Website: walmart
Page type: customer-info-address
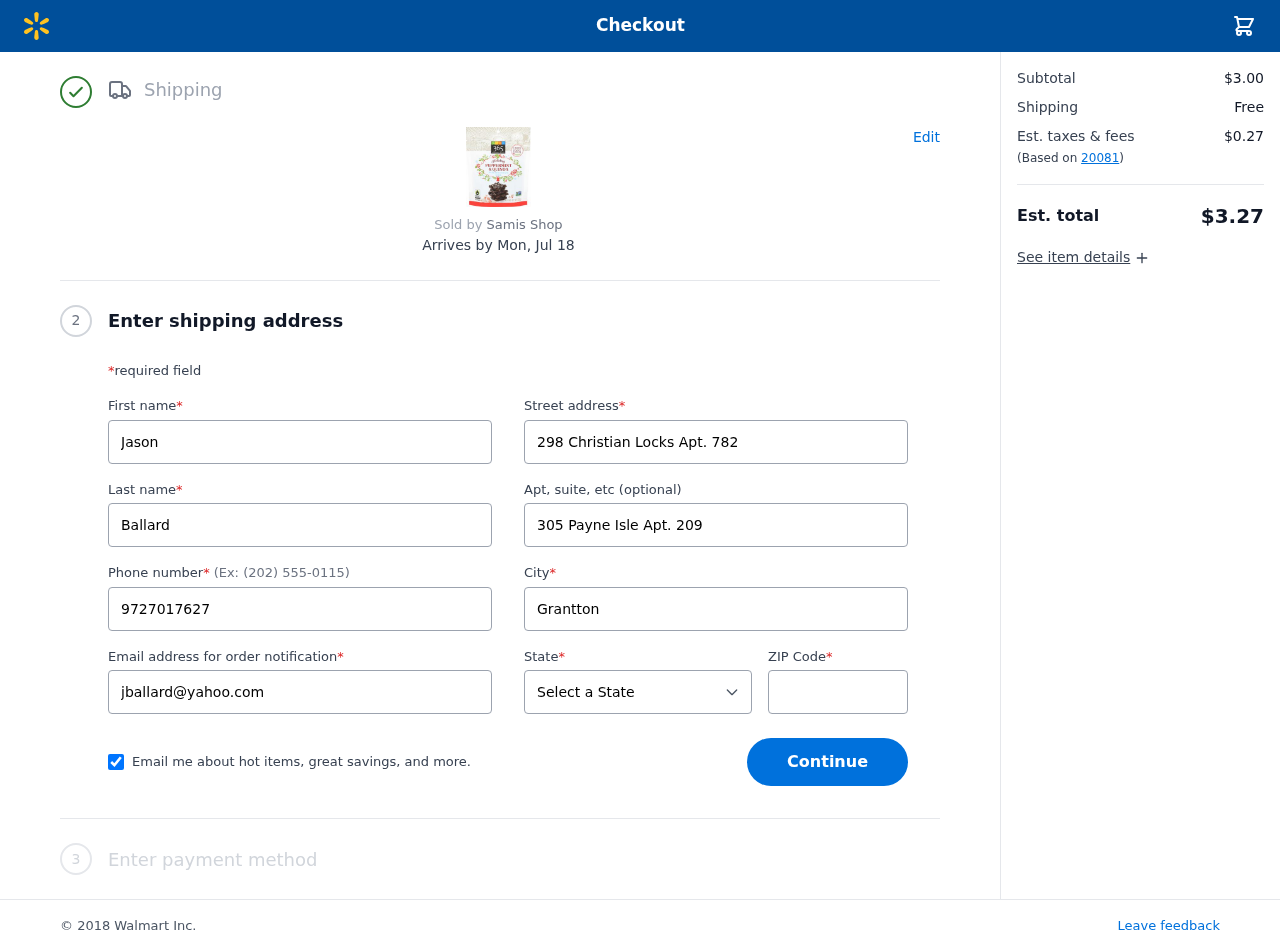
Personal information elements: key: PII_CITY
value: Grantton
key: PII_EMAIL
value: jballard@yahoo.com
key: PII_FIRSTNAME
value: Jason
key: PII_LASTNAME
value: Ballard
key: PII_PHONE
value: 9727017627
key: PII_POSTCODE
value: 20081
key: PII_STATE
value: Mississippi
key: PII_STREET
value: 298 Christian Locks Apt. 782
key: PII_STREET2
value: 305 Payne Isle Apt. 209
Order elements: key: ORDER_DELIVERY_DATE
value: Mon, Jul 18
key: ORDER_SUBTOTAL
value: $3.00
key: ORDER_SHIPPING_COST
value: Free
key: ORDER_TAX
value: $0.27
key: ORDER_TOTAL
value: $3.27